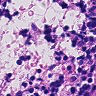
Metastatic tissue present: no